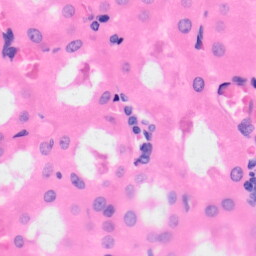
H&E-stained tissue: Kidney